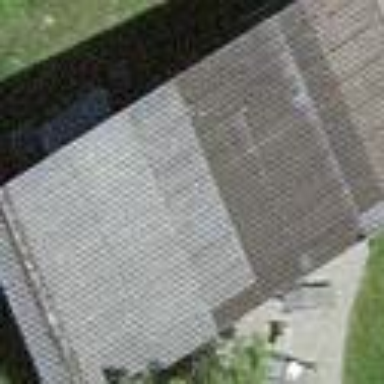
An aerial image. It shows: Garage building.